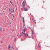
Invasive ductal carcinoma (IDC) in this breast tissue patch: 1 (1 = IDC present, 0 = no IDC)